Question: I am Loading xml and need to retrieve the main element's attribute id
example xml:

I need to get listing id's value using linq and then Street Name
I think I need to use DescendantsAndSelf since it is the main element
'''
XElement source = XElement.Load("...");
var listing = (from details in source.DescendantsAndSelf()
where details.Attribute("id").Value == "<PHONE>"
select new ListVM
{
Street = details.Element("Address").Element("Street")
}).ToList();
'''
fails on 3rd line - "Object reference not set to an instance of an object." Please advice what is wrong with my syntax?
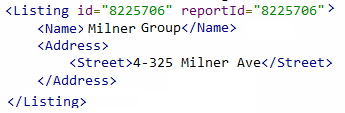
Answer: Problem is your 'details.Attribute("id").Value' will fail for all elements which don't have 'id' attribute, since you are invoking 'Value' property on Null reference.
Add 'details.Attribute("id") != null' check before comparing the values.
Your query should look like:-
'''
var listing = (from details in source.DescendantsAndSelf()
where details.Attribute("id") != null && details.Attribute("id").Value == "<PHONE>"
select new
{
Street = details.Element("Address").Element("Street")
}).ToList();
'''